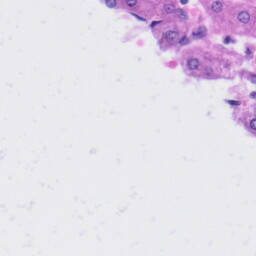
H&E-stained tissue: Liver